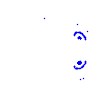
Particle: electron